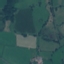
Land use / land cover class: Pasture